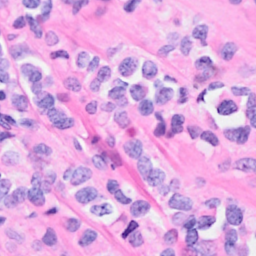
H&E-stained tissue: Breast